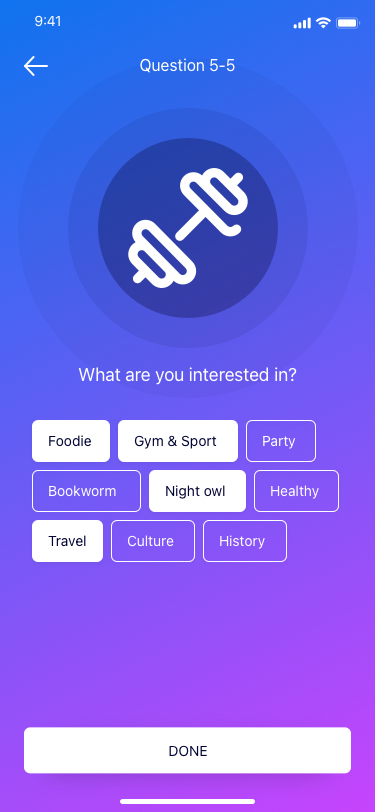
Text in this UI design:
What are you interested in?
Question 5-5